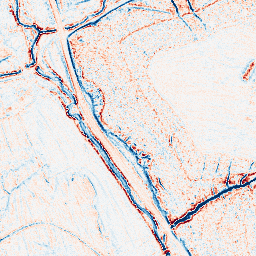
Category: edge_preserving
Decomposition family: anisotropic_diffusion
Decomposition parameters: iterations: 10
kappa: 10
gamma: 0.1
Upsampling method: sinc_hamming
Upsampling parameters: scale: 2
kernel_size: 16
Upsampling scale: 2